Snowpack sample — Snodgrass Mountain, Crested Butte, Colorado (2/4/25, 12:06 PM MST)
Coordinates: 38.923, -106.968
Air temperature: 35 °F
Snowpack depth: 80 cm
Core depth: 70 cm
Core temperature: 32 °F
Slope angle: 14°, slope face: 78°
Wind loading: low
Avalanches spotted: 0
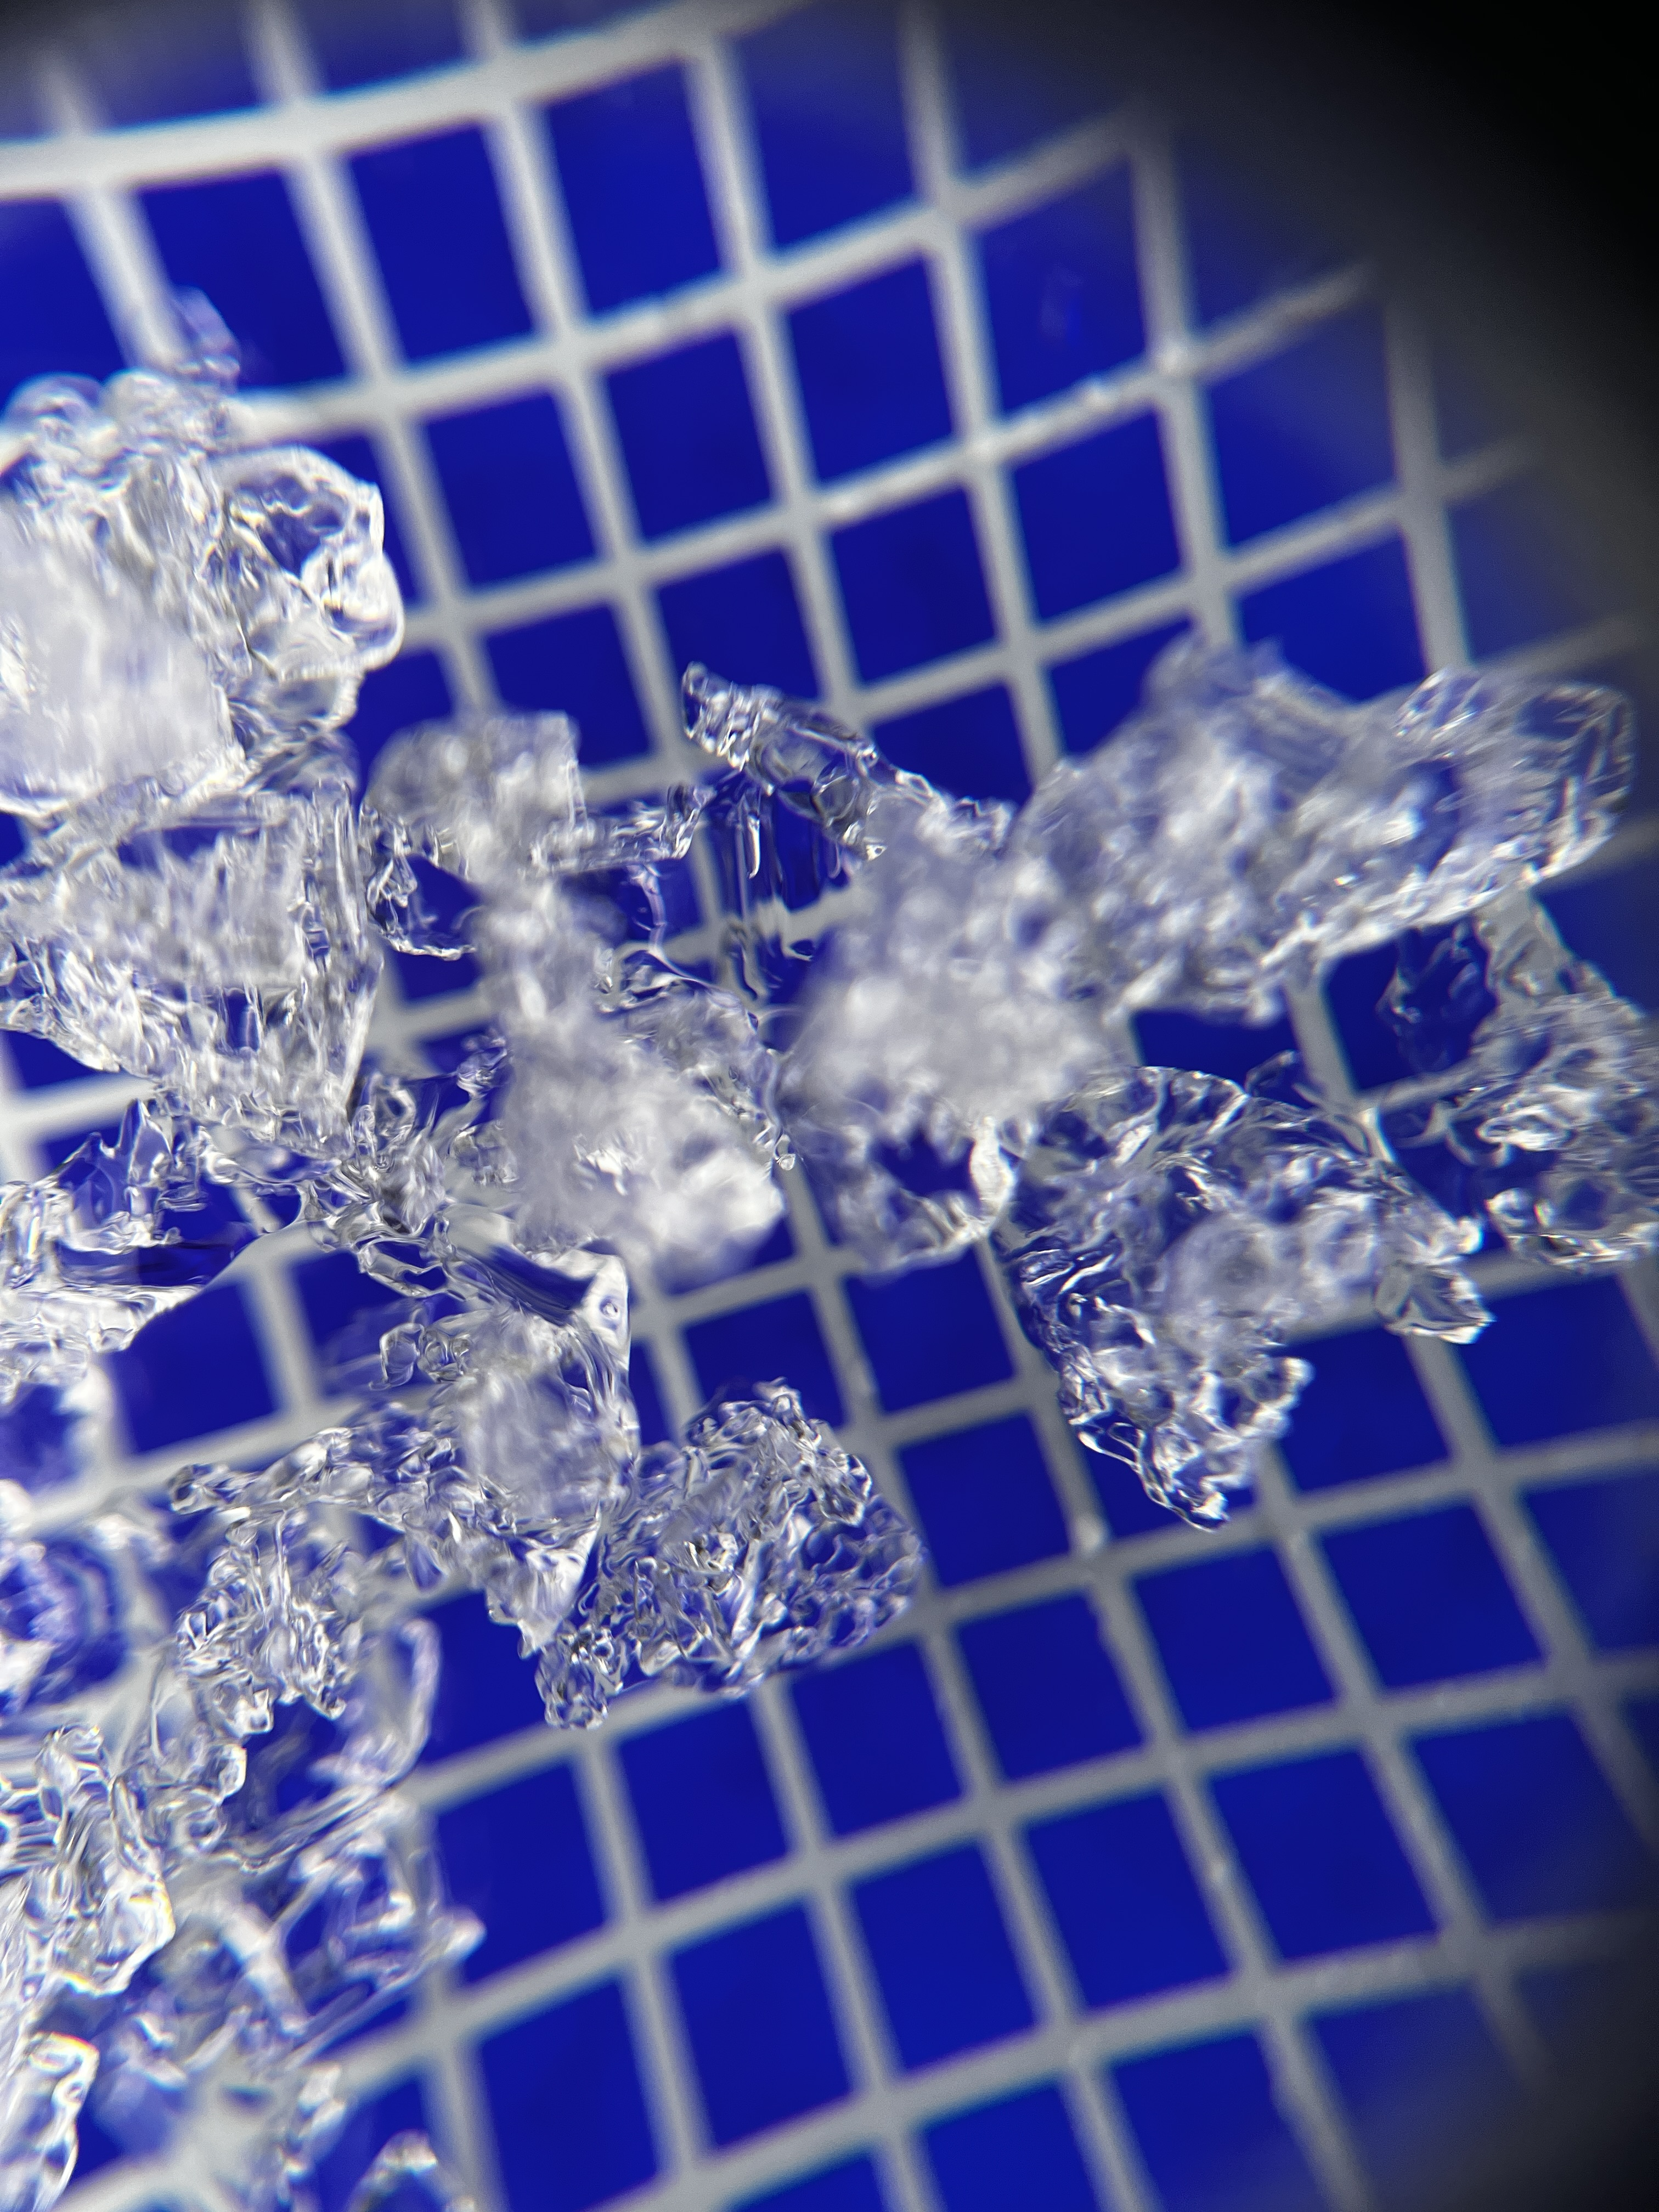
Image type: magnified_profile
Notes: No avalanches nearby, unusually warm weather for the last month reported by residents, Collected 25 yards from treeline